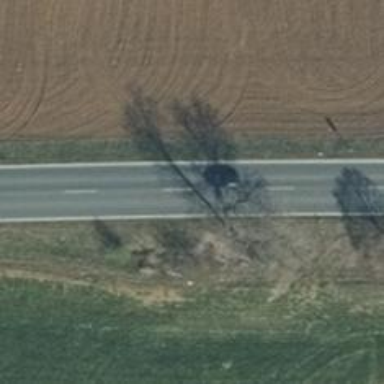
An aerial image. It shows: Deciduous broadleaved tree.